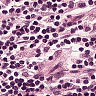
Metastatic tissue present: no